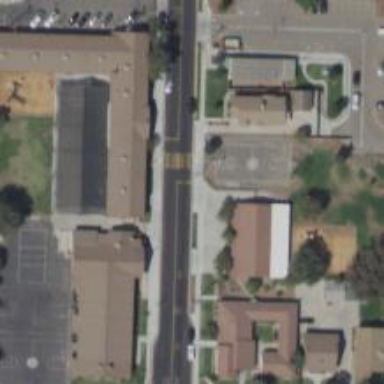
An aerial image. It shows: School.